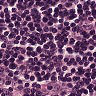
Metastatic tissue present: yes